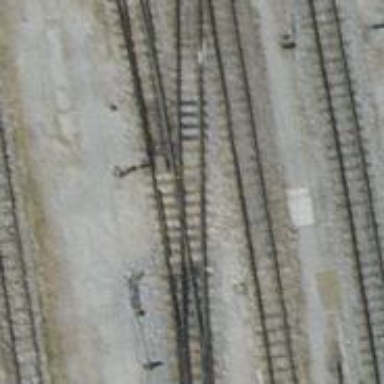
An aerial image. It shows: Railway switch.